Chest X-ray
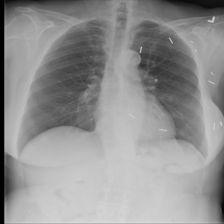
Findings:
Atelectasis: negative
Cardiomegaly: negative
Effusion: negative
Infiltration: negative
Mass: negative
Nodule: negative
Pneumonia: negative
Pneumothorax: negative
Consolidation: negative
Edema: negative
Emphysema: negative
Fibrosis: negative
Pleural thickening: negative
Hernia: negative